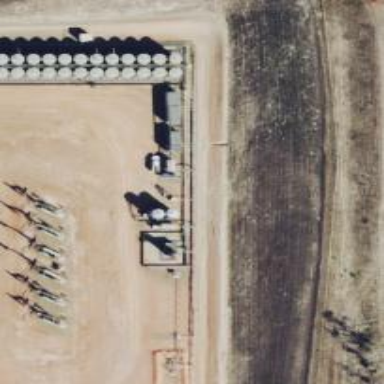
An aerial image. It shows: Storage tank with man-made structure.